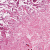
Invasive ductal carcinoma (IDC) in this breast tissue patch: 0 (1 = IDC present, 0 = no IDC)